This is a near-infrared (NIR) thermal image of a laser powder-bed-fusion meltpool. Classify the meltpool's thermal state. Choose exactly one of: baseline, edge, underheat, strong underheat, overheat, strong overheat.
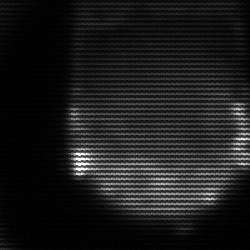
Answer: edge